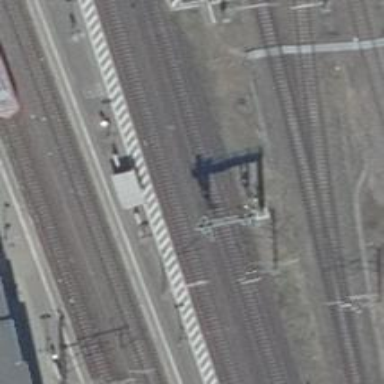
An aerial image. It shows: Railway signal.